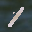
Label: 1